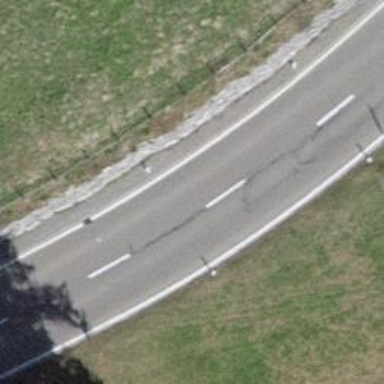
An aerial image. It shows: Secondary road with paved surface.